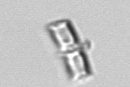
Label: Bacillariophyceae_morphotype1